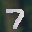
Label: 7